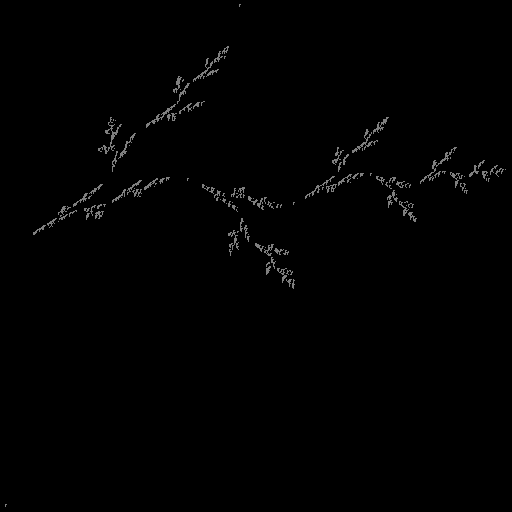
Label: bud